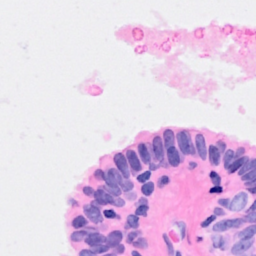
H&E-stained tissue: Breast